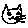
Label: cat